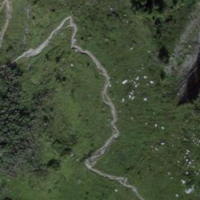
EUNIS habitat code: 23
Species observed at this site:
Parnassia palustris